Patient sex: F
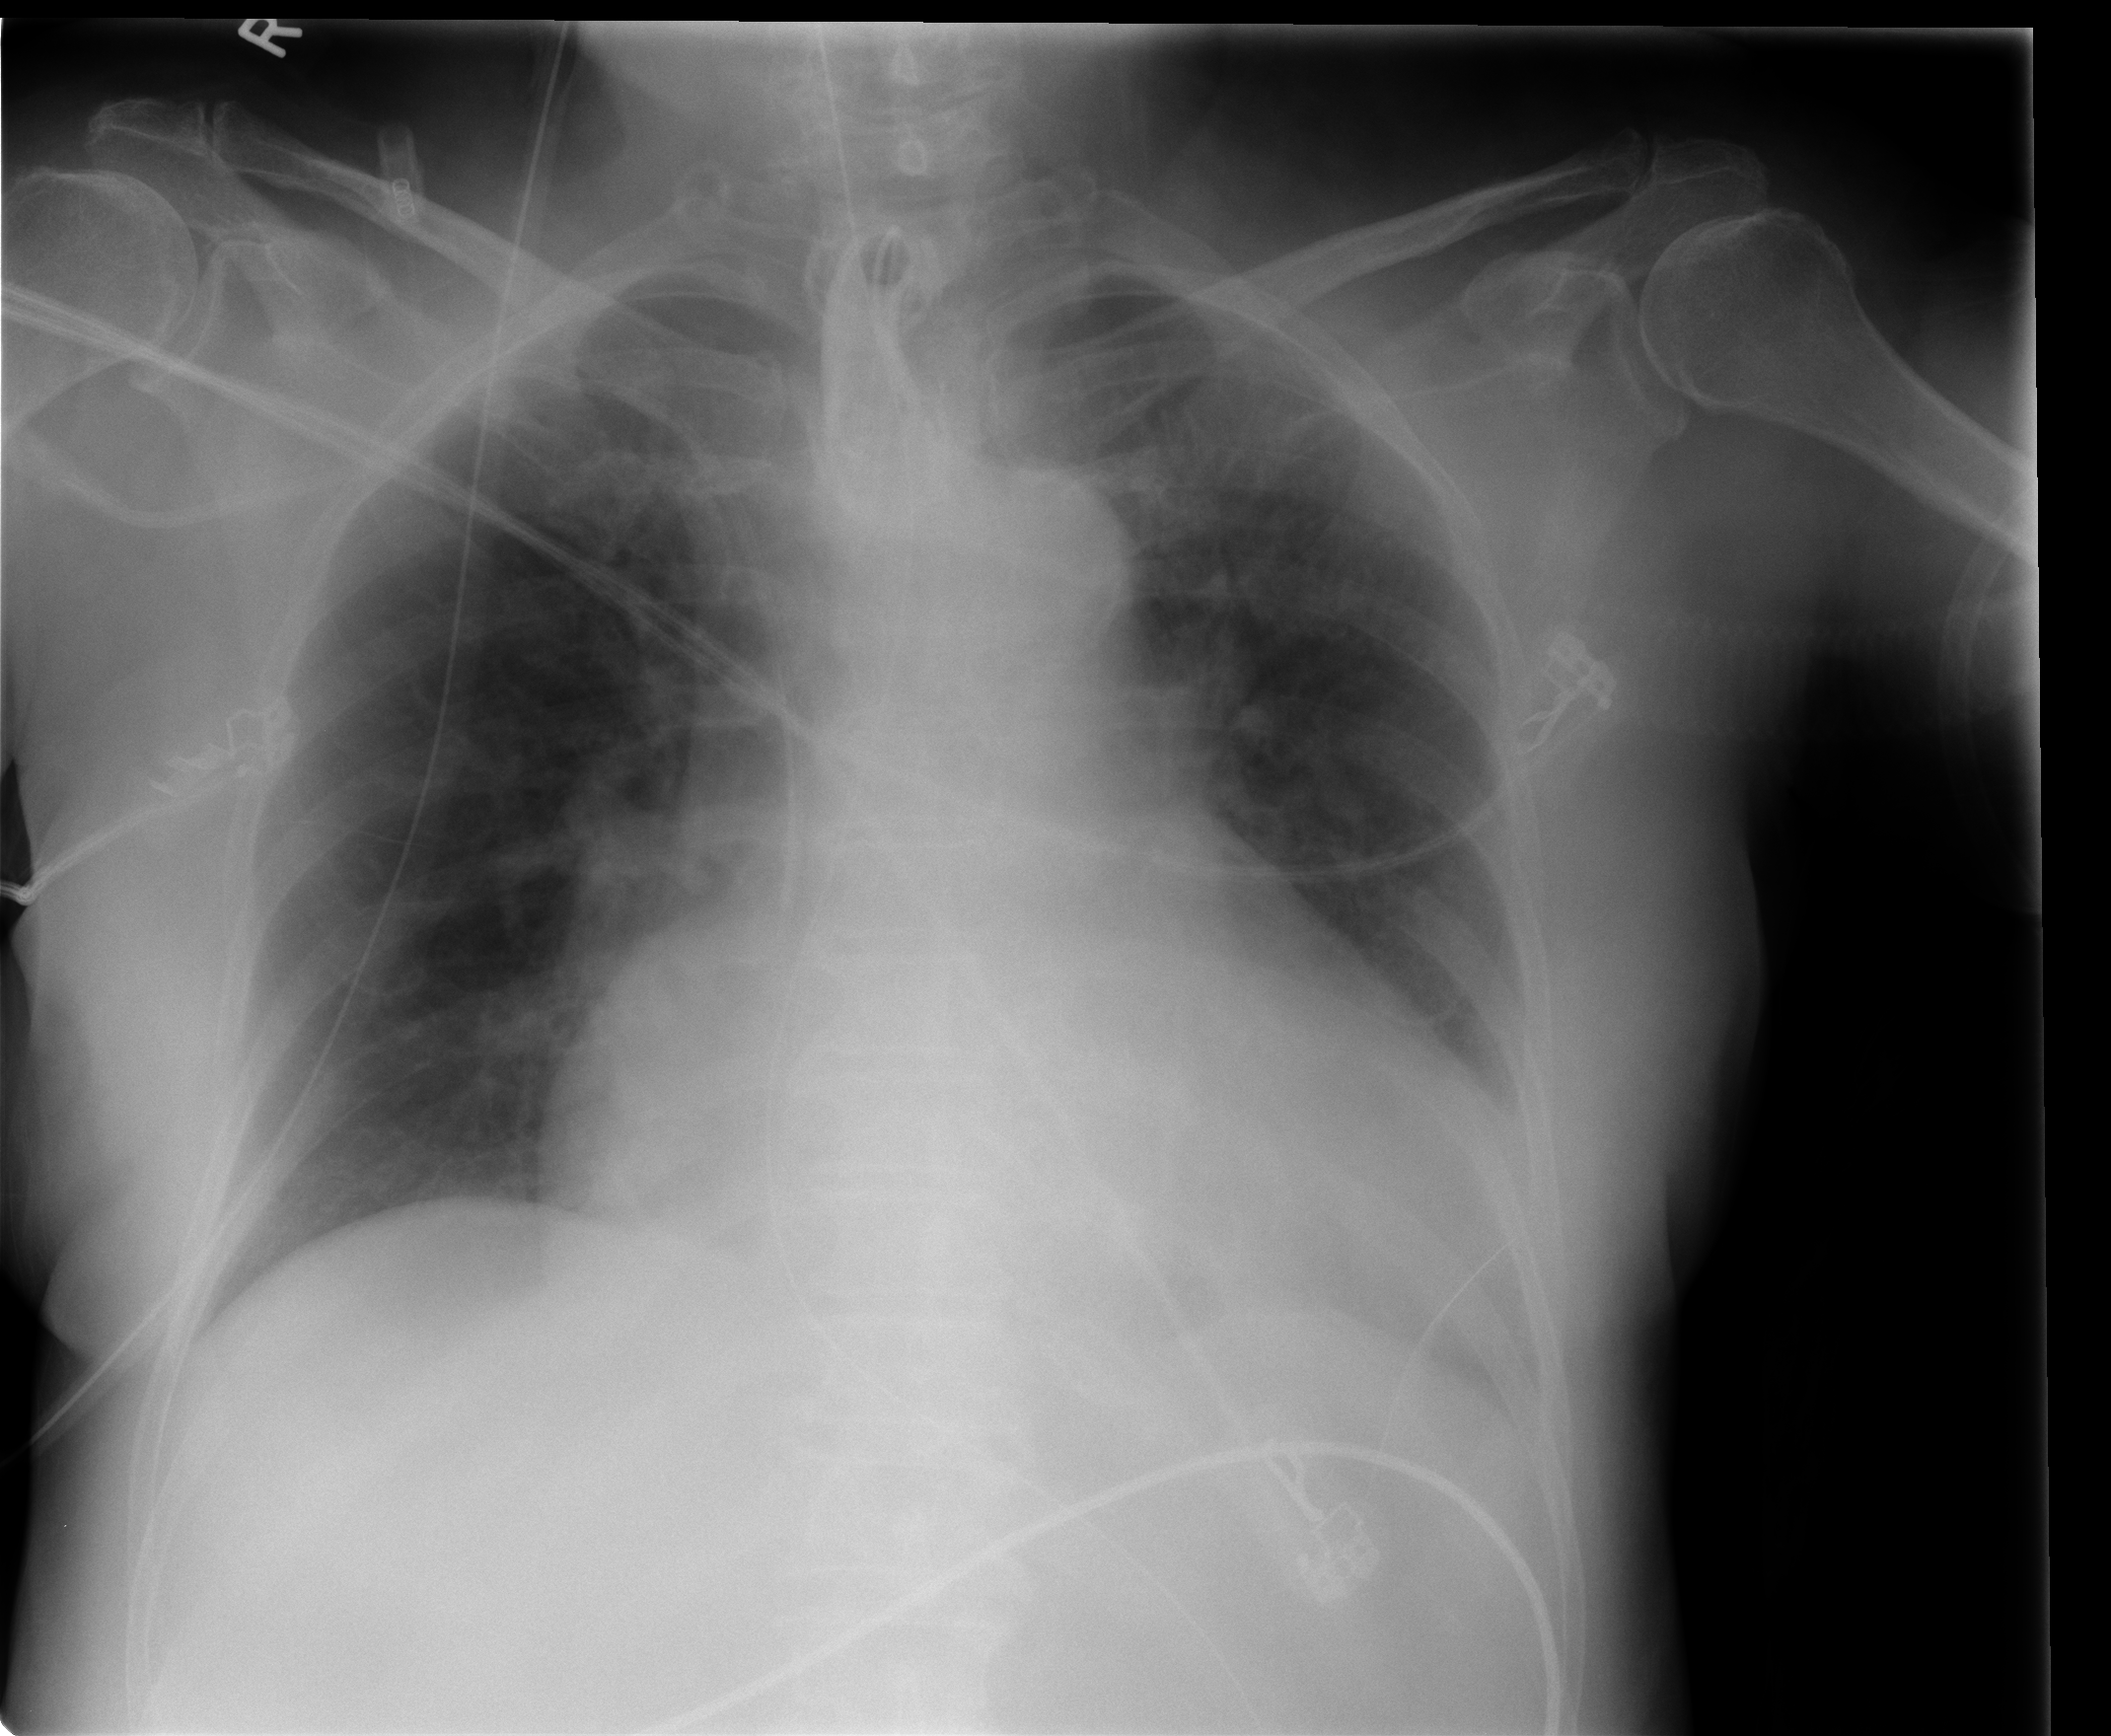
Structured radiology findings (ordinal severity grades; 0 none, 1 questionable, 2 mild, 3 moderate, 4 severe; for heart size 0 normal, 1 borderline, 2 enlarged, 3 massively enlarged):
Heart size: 2
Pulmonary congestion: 1
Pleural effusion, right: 0
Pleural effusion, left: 0
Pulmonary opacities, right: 1
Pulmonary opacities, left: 1
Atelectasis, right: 1
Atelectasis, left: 1